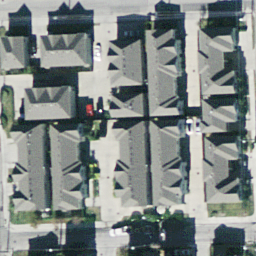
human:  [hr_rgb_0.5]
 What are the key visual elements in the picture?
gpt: dense residential